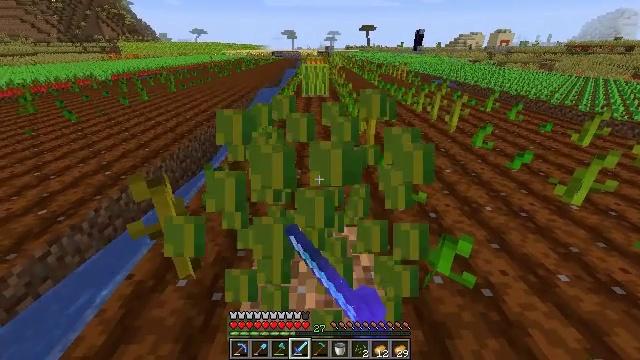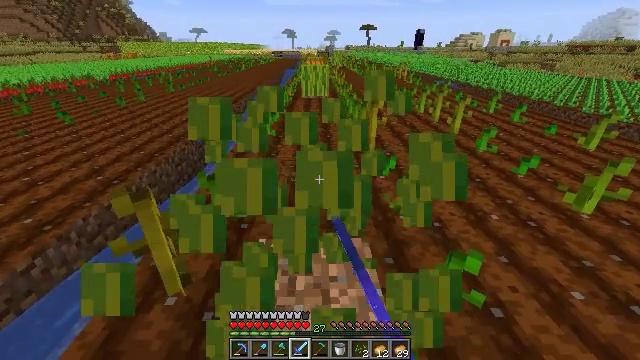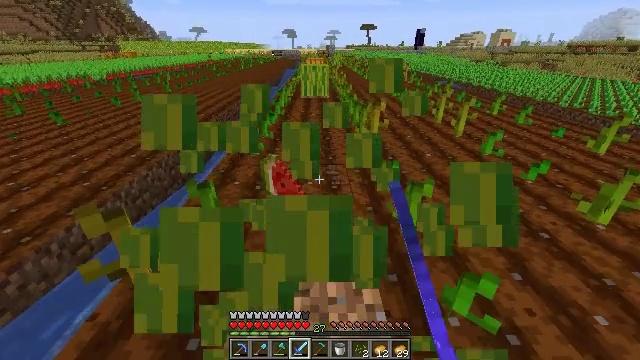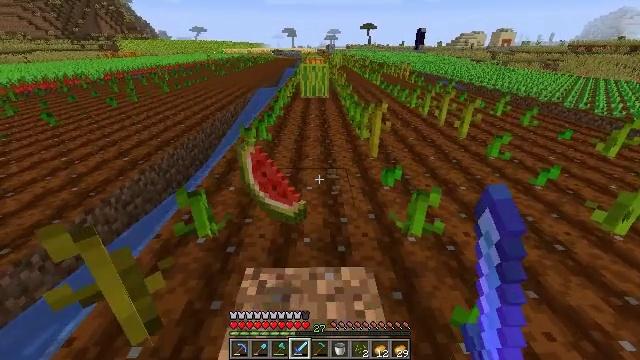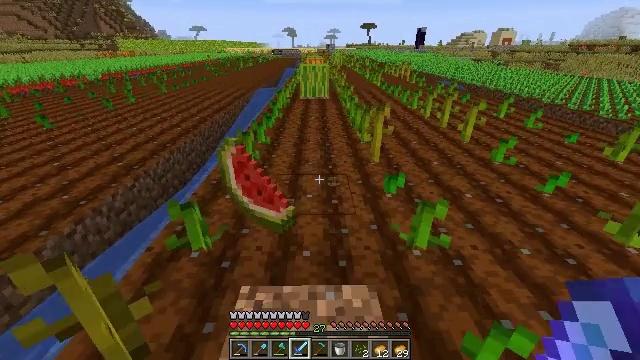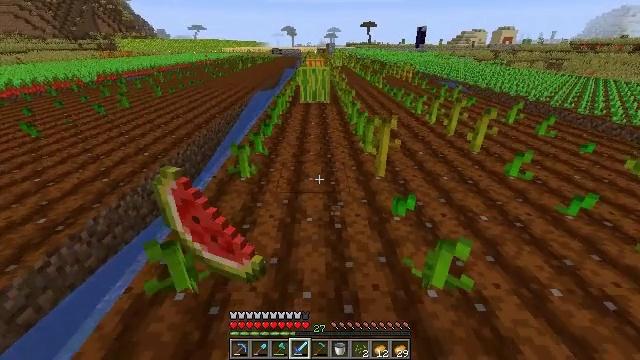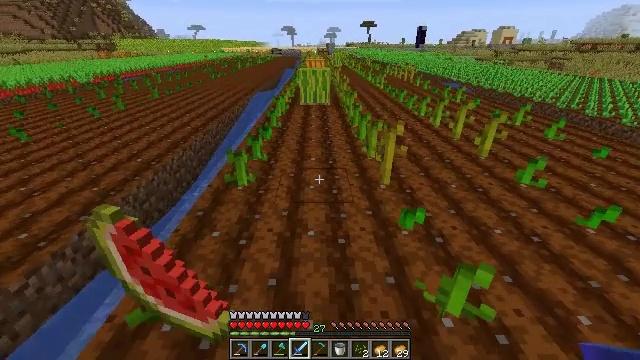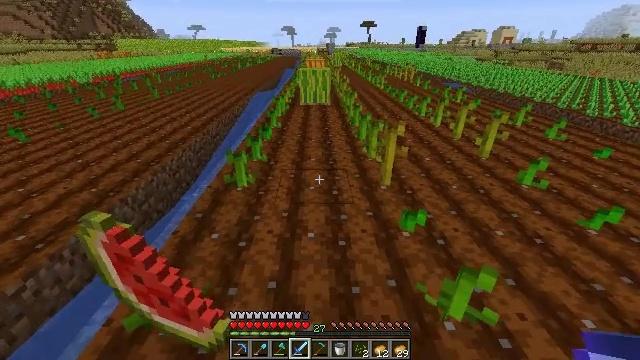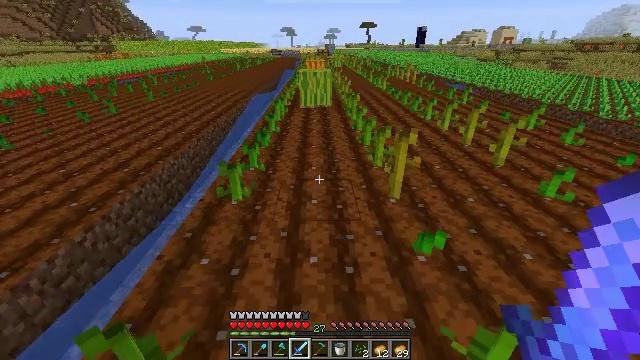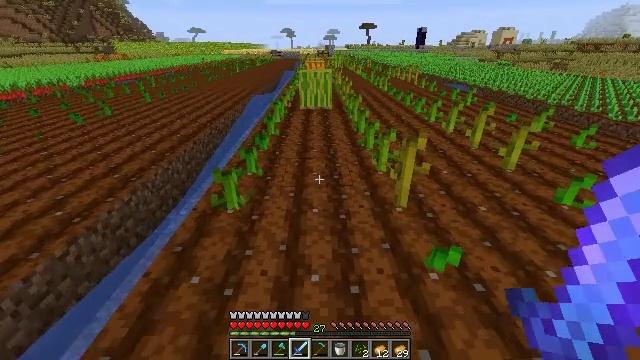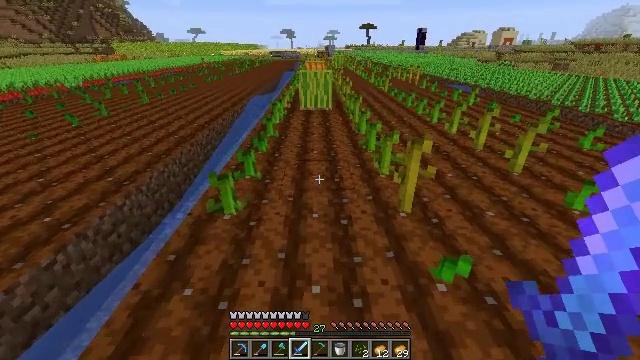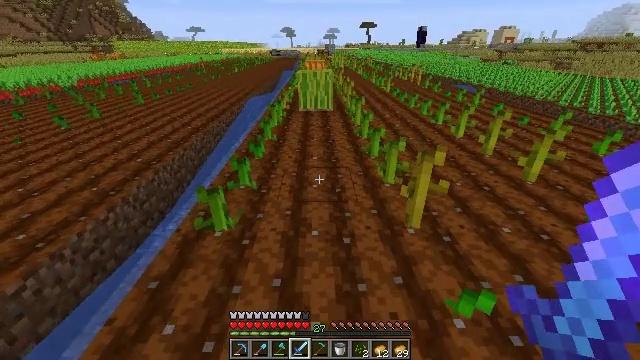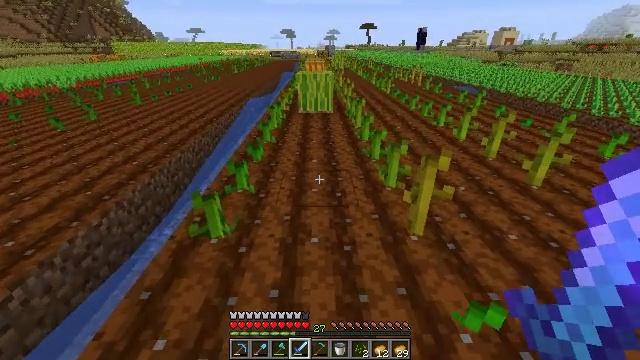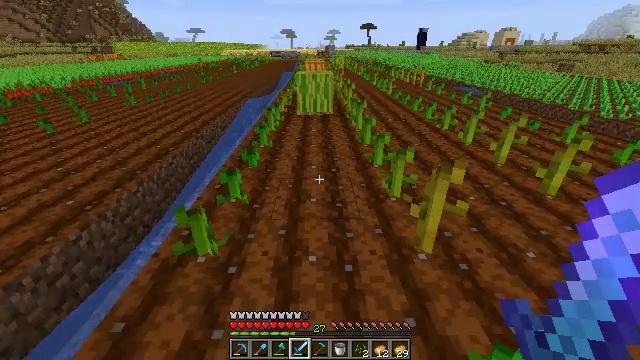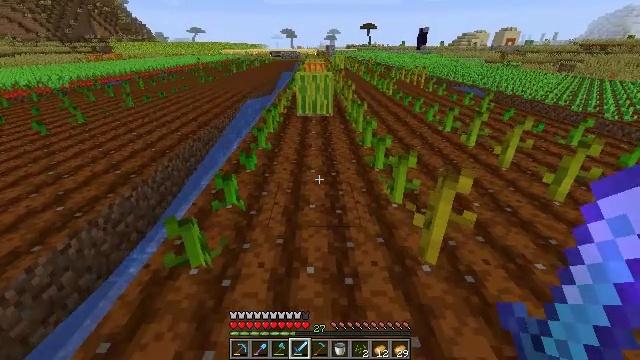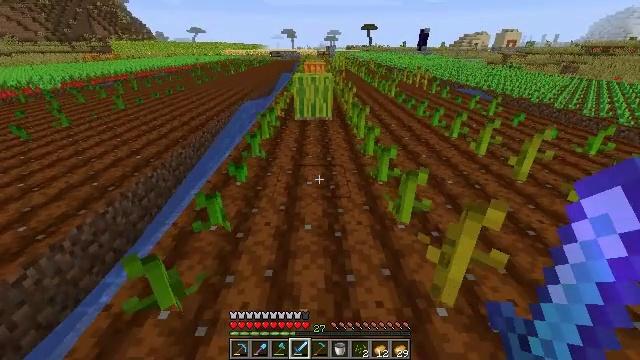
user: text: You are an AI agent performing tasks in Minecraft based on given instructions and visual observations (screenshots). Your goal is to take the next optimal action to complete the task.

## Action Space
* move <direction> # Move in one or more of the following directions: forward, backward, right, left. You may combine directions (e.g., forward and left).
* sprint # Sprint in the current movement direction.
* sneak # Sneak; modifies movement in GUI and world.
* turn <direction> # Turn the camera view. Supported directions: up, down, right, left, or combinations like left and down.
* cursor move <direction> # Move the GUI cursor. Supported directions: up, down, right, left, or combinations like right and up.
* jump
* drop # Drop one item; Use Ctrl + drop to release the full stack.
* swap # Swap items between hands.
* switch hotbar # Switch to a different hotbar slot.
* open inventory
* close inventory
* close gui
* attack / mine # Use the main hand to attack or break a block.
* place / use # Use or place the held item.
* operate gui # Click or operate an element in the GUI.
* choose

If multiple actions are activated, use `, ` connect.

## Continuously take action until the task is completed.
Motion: motion action
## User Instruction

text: Break the melon to get slices.
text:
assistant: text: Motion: move forward
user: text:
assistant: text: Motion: move forward
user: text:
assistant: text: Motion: move forward
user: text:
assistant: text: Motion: move forward
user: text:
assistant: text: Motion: move forward
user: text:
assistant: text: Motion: move forward
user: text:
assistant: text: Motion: move forward
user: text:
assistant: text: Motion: move forward
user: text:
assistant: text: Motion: move forward
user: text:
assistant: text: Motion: move forward
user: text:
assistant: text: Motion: move forward
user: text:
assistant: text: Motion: move forward
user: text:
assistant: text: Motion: move forward
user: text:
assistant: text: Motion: move forward
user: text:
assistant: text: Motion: move forward
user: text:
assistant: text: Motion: move forward
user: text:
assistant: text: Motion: move forward
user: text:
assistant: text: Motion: move forward
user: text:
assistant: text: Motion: move forward
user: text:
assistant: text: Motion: move forward
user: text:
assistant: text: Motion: move forward
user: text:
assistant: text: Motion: move forward
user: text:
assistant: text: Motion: move forward
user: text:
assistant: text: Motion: move forward
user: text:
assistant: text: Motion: move forward
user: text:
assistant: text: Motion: move forward
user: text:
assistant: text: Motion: move forward
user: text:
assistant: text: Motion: move forward
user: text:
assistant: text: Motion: move forward
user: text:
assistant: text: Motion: move forward